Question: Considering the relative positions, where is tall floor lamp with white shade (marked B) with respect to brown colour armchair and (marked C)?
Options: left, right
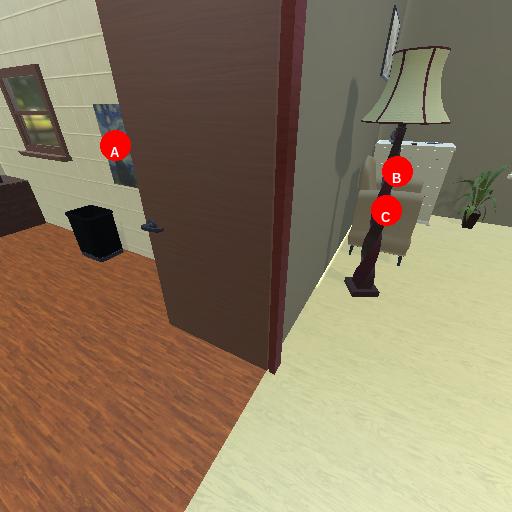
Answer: left